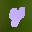
Label: 4